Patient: sex M, age 48
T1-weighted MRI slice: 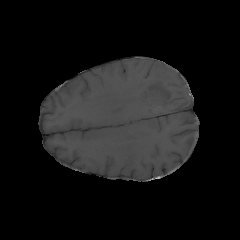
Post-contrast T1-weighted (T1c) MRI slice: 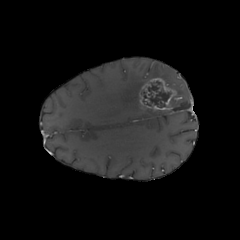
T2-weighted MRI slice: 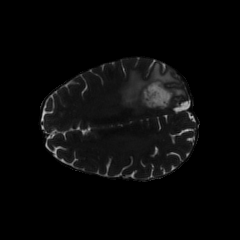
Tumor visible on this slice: yes
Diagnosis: Glioblastoma, IDH-wildtype
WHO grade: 4